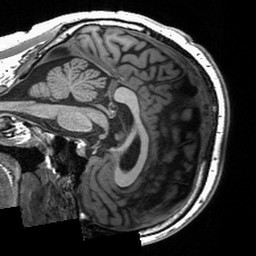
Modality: T1w
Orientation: sagittal
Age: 35
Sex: male
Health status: healthy
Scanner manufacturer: siemens
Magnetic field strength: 3 T
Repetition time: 2 s
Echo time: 0.00203 s